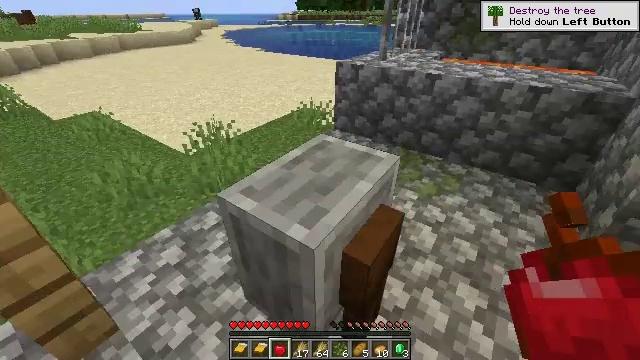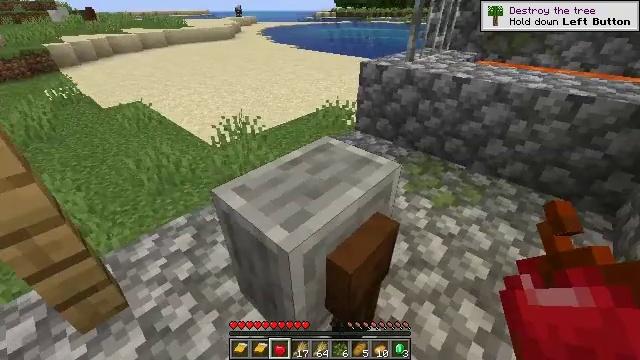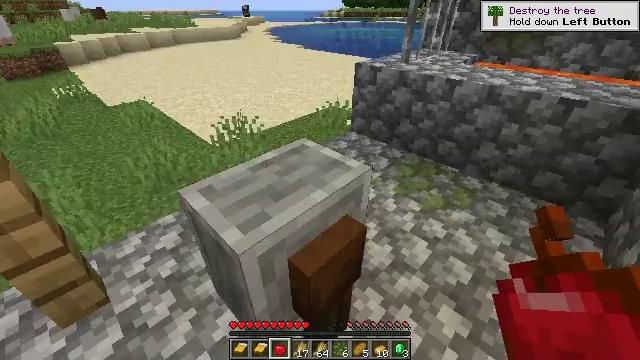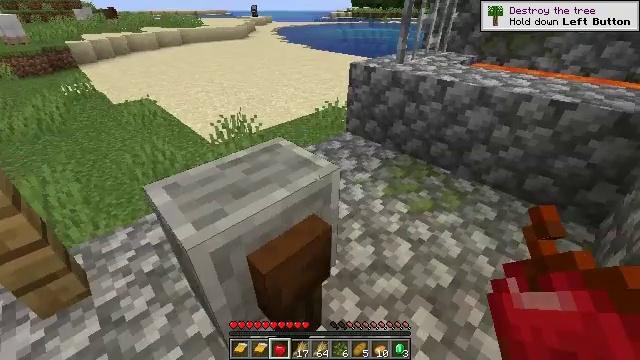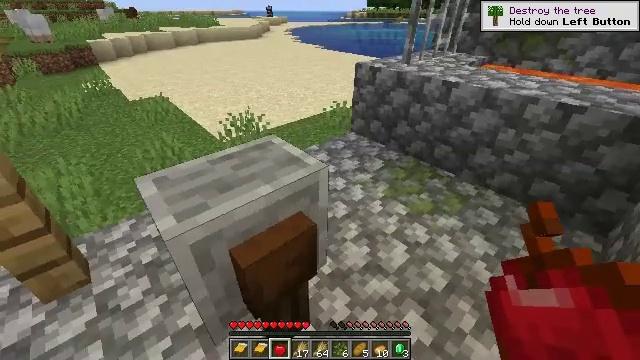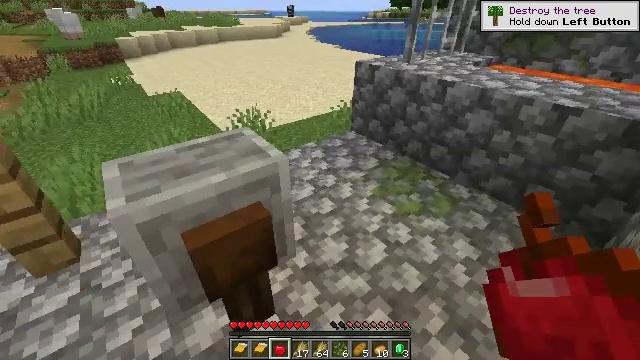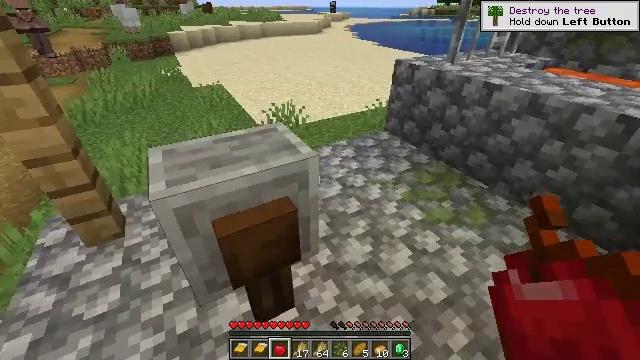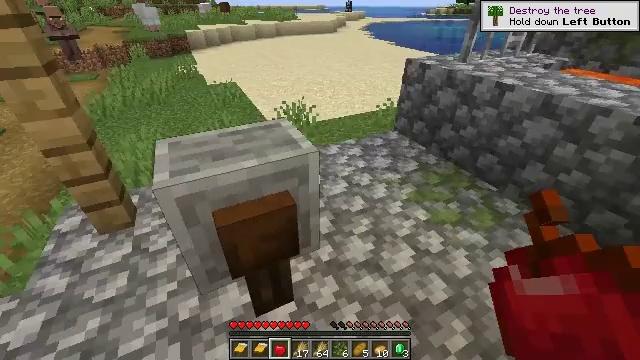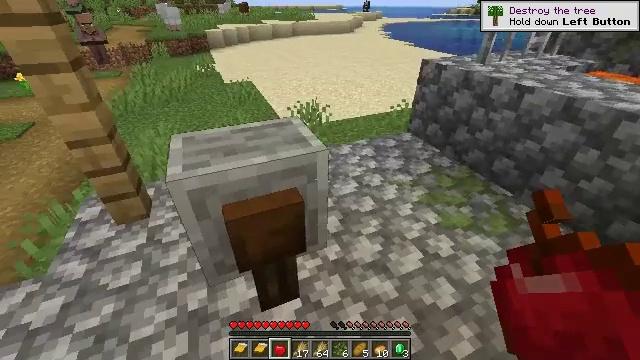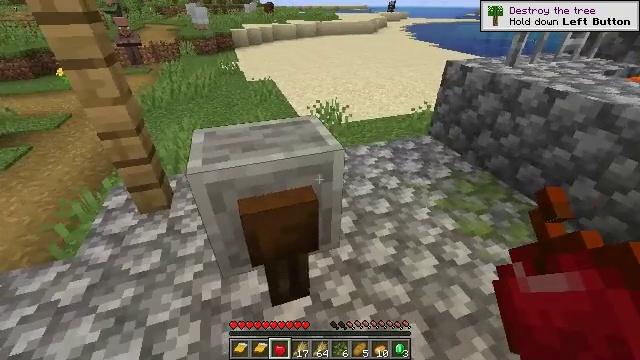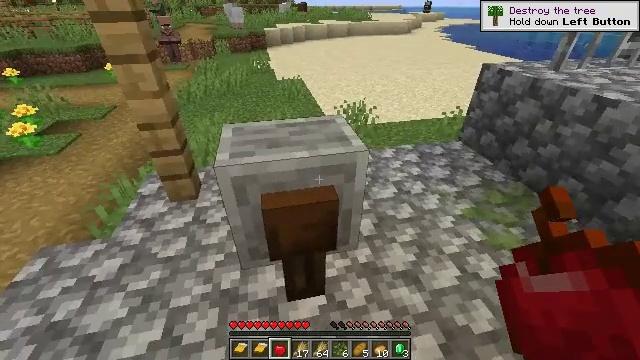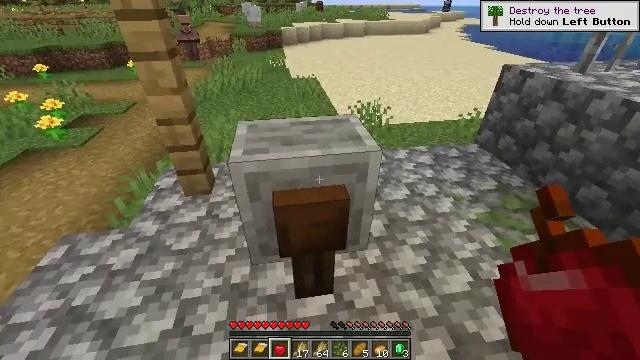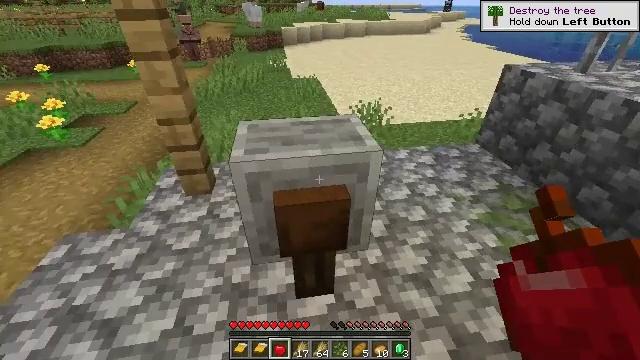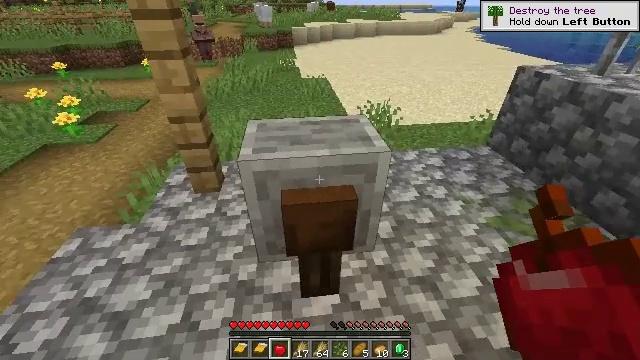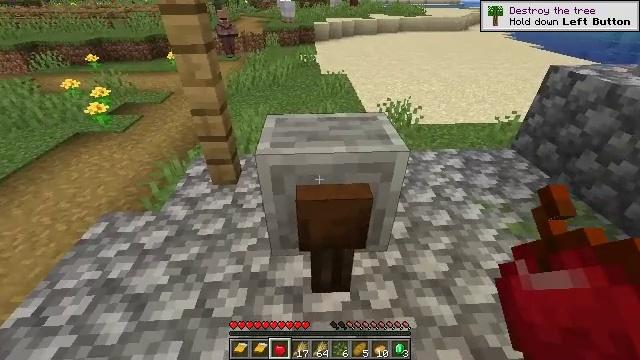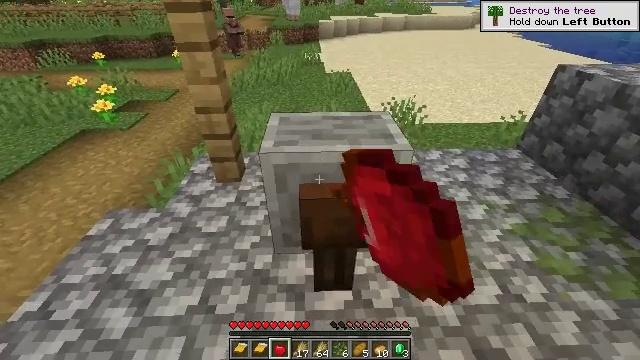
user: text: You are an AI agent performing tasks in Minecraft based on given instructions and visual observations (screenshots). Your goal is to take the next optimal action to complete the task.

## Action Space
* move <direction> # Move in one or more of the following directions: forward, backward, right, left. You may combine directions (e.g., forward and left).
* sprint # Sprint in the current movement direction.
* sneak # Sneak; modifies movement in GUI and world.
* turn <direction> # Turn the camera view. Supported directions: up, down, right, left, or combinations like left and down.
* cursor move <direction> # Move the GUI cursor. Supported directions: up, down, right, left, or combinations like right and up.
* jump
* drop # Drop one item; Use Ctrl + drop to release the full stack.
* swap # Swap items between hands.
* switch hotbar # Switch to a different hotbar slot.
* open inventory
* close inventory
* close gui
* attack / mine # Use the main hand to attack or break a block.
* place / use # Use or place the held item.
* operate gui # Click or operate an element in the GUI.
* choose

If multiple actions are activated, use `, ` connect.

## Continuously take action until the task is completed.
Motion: motion action
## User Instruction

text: craft item air
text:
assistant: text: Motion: move right, turn left
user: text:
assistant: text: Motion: move right, turn left
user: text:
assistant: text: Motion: move right, turn left
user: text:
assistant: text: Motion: move right, turn left
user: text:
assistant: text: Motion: turn left
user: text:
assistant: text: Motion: turn left
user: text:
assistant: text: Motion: turn left
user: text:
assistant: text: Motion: turn left
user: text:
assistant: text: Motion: turn left
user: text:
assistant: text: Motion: turn left
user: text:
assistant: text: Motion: turn left
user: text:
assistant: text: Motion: no_op
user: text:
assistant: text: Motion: turn left
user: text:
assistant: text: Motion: turn left, use / place
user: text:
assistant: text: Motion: use / place
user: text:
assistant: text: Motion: turn up, use / place
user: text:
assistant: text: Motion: no_op
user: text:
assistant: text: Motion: no_op
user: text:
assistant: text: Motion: open gui
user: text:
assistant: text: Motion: no_op
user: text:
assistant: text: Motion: no_op
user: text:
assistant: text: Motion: no_op
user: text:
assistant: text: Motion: no_op
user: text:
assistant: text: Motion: no_op
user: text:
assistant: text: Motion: no_op
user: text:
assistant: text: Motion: no_op
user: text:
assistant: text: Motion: no_op
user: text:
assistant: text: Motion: no_op
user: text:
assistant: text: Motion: cursor move right
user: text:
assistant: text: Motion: cursor move right